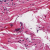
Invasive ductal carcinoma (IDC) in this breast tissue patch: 0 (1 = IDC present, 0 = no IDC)